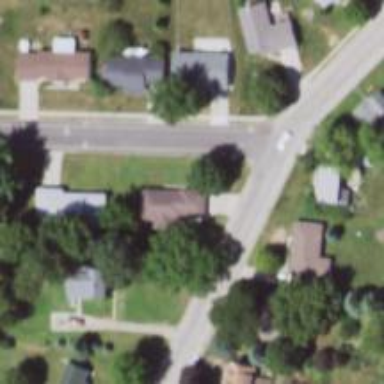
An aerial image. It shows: Road with stop sign.